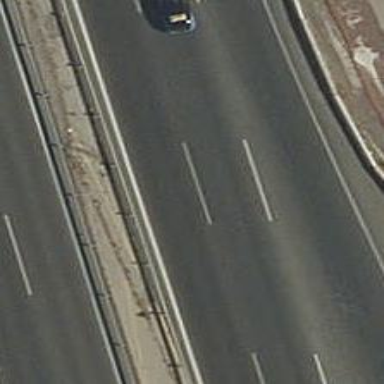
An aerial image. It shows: Motorway link.